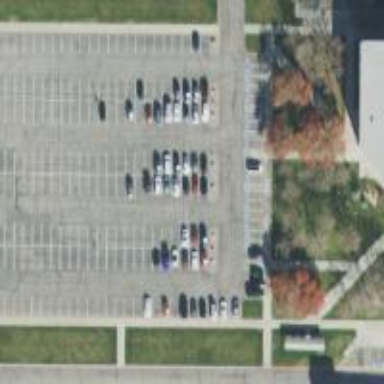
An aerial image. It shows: Parking space is available.